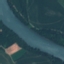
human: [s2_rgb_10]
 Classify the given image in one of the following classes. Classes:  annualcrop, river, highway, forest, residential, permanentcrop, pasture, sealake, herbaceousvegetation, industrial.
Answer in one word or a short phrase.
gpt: River